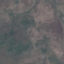
Land use / land cover class: HerbaceousVegetation